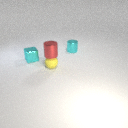
small yellow rubber sphere in front of small cyan metal cube